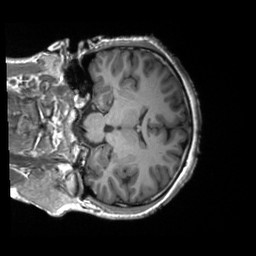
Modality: T1w
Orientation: coronal
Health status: healthy
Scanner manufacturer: siemens
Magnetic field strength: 3 T
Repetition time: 2.3 s
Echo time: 0.00228 s